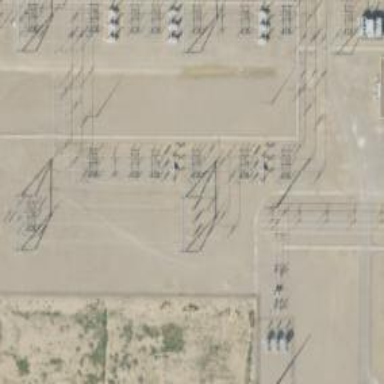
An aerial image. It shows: Switch used for power control.